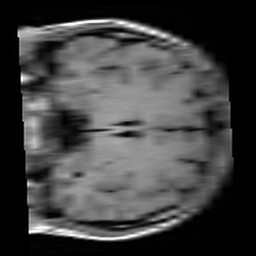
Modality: T1w
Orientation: coronal
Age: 20
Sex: female
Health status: healthy
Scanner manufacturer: siemens
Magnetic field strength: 3 T
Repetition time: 4.1 s
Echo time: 0.0085 s